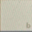
Piece: xx